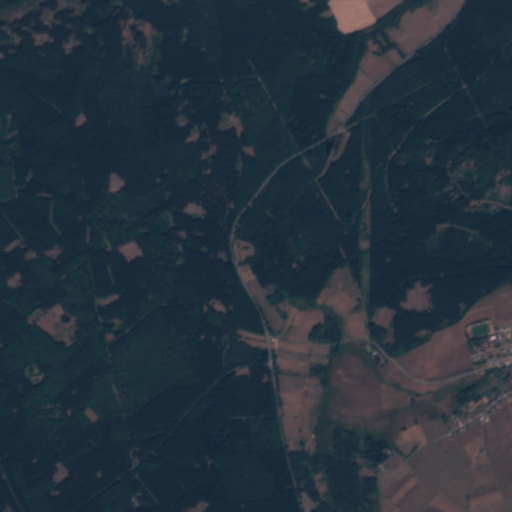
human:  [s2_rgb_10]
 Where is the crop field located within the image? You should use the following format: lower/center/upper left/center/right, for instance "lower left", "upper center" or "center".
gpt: The crop field is located in the lower right of the image.
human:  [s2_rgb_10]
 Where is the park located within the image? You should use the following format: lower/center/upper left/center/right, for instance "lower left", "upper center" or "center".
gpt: The park is located in the center right of the image.
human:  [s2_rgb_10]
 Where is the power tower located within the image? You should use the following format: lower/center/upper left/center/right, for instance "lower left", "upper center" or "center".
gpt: The power tower is located in the right of the image.
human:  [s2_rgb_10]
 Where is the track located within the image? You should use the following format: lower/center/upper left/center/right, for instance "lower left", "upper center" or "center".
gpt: The track is located in the center right of the image.
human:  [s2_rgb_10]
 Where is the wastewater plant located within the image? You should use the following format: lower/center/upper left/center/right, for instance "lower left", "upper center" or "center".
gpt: The wastewater plant is located in the lower right of the image.
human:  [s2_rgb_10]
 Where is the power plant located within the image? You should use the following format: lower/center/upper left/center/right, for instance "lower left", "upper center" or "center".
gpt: There is no power plant in the image.